Interaction volume radius: 5 \u00c5
Interaction volume height: 20 \u00c5
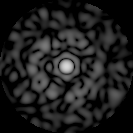
Disorder parameter: 0.8454